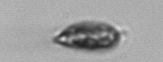
Label: Prorocentrum_triestinum